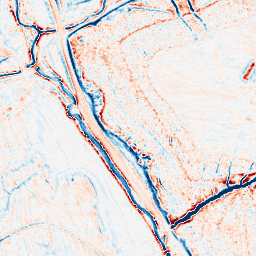
Category: edge_preserving
Decomposition family: anisotropic_diffusion
Decomposition parameters: iterations: 50
kappa: 10
gamma: 0.05
Upsampling method: bspline
Upsampling parameters: scale: 2
Upsampling scale: 2